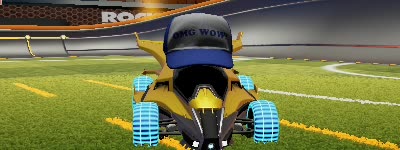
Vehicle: aftershock